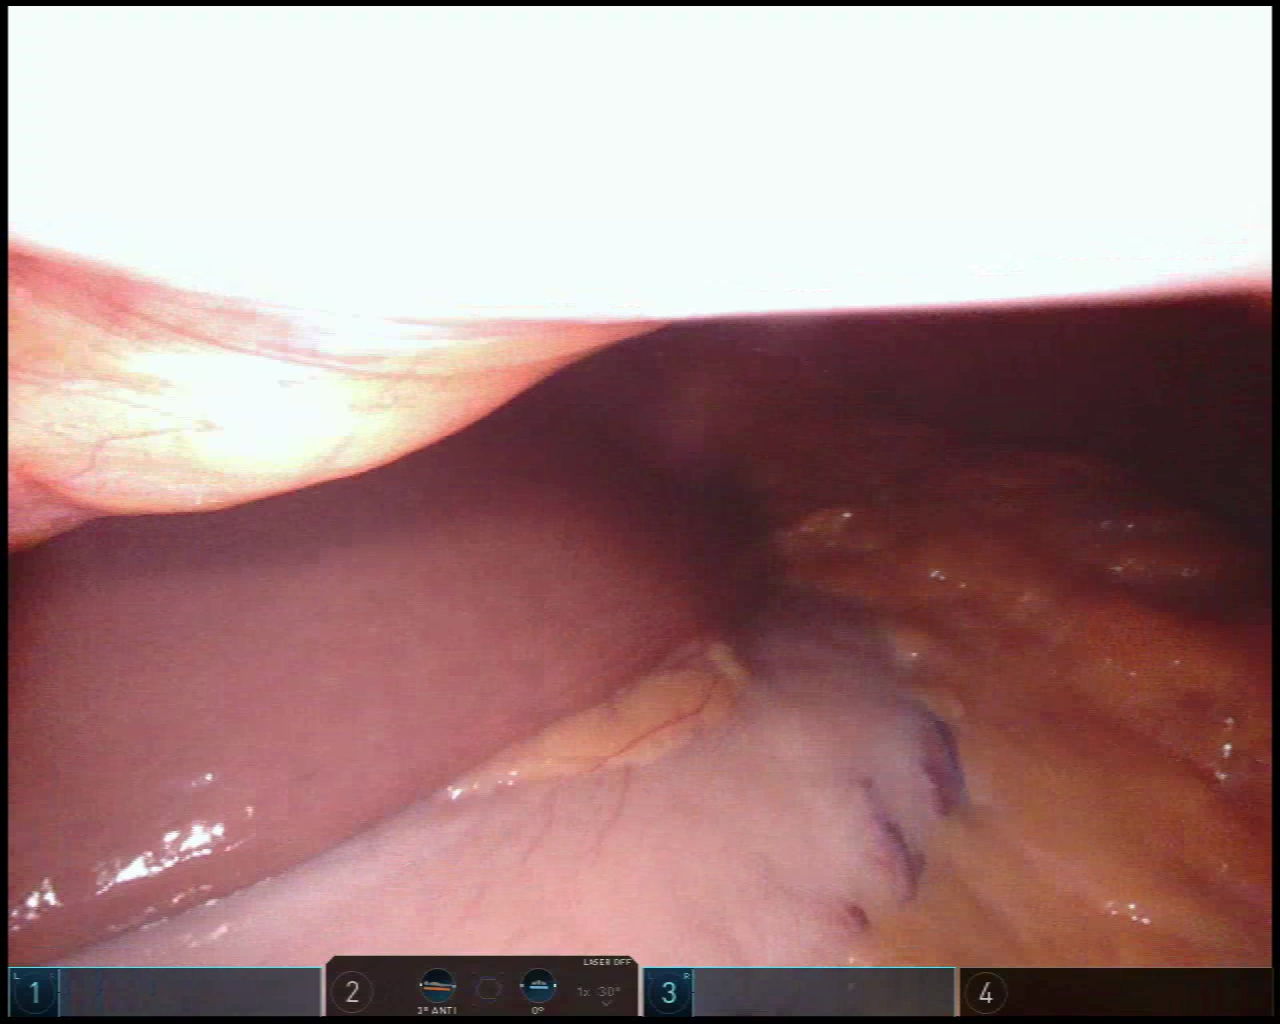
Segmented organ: liver
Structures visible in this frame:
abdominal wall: yes
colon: no
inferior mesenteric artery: no
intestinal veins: no
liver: yes
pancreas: no
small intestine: no
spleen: no
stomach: yes
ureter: no
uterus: no
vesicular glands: no